Question: I've been developing a WPF interface for the past year, and this week I've noticed I can no longer open the interface within Visual Studio 2010 without it hanging indefinitely. I'm wondering why this has just started happening. I've checked through the SQL settings for the data bindings and everything seems fine. Does anyone know of any of other options I have? I can't seem to cancel this endless loading.

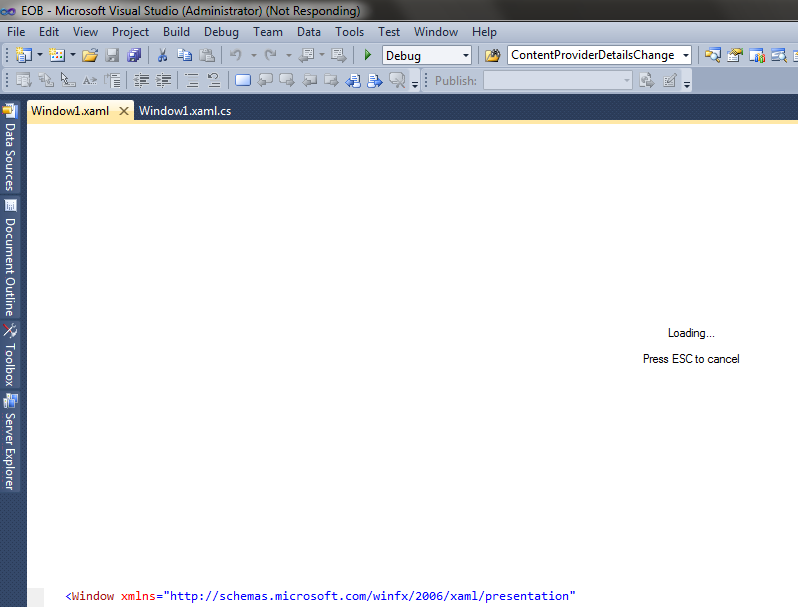
Answer: Finally I've found the solution. One of my datagrids was attached to a DataSet which return a list of log records. Now as the system went through testing the long grew, making the sql query take longer and longer to return. I noticed this by running the JetBrains dotTrace tool on the application, and profiled the startup sequence, this identified the SQL query which was causing the delay.